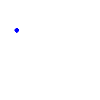
Particle: pion